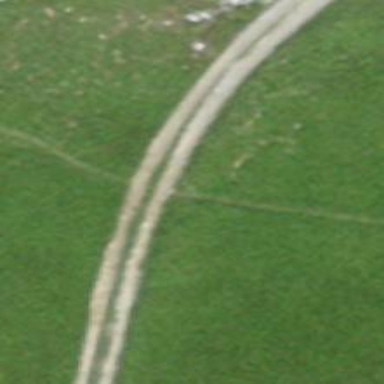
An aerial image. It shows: Track with very rough surface.